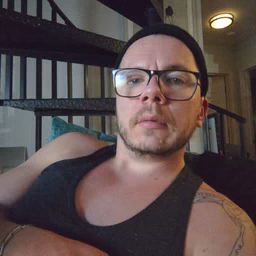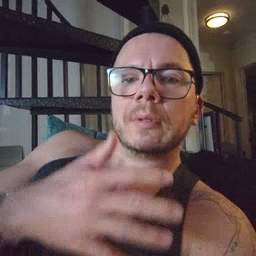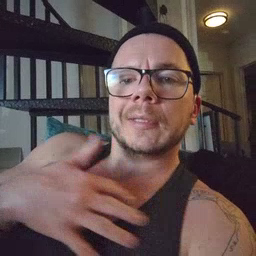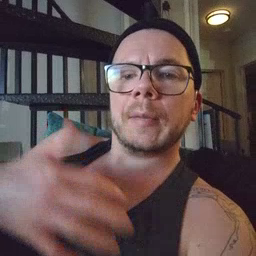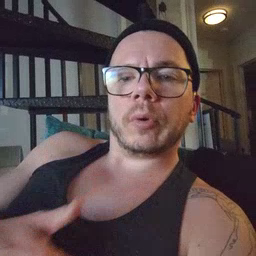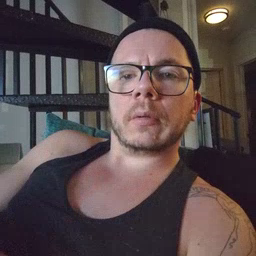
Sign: zebra